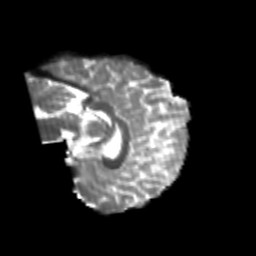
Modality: T2w
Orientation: sagittal
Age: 26
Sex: female
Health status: healthy
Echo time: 0.074 s